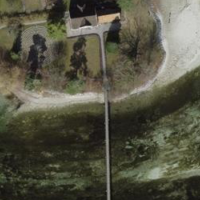
EUNIS habitat code: 14
Species observed at this site:
Cornus sanguinea
Anas platyrhynchos
Symphoricarpos albus